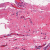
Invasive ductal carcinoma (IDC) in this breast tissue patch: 0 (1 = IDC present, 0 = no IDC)